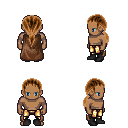
a pixel art fantasy rpg character, male body template, human, dark skin, brown cape, gold greaves, brown ponytail hairstyle, black shoes, four views (front, back, left, right), 2x2 character sprite sheet, small pixel art, hard edges, no anti-aliasing